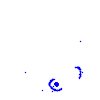
Particle: pion